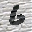
Label: 6